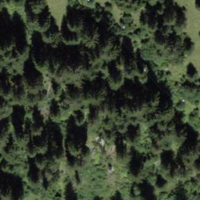
EUNIS habitat code: 44
Species observed at this site:
Lophophanes cristatus
Corvus corax
Parus major
Turdus merula